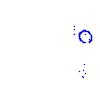
Particle: kaon